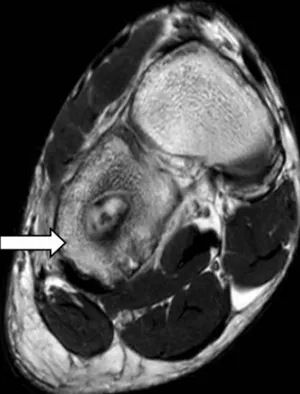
Coronal T2-weighted MRI image. Cavitary lesion in the tarsal cuboid with high signal intensity margins and low signal intensity in the center (arrows).
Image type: radiology (mri)